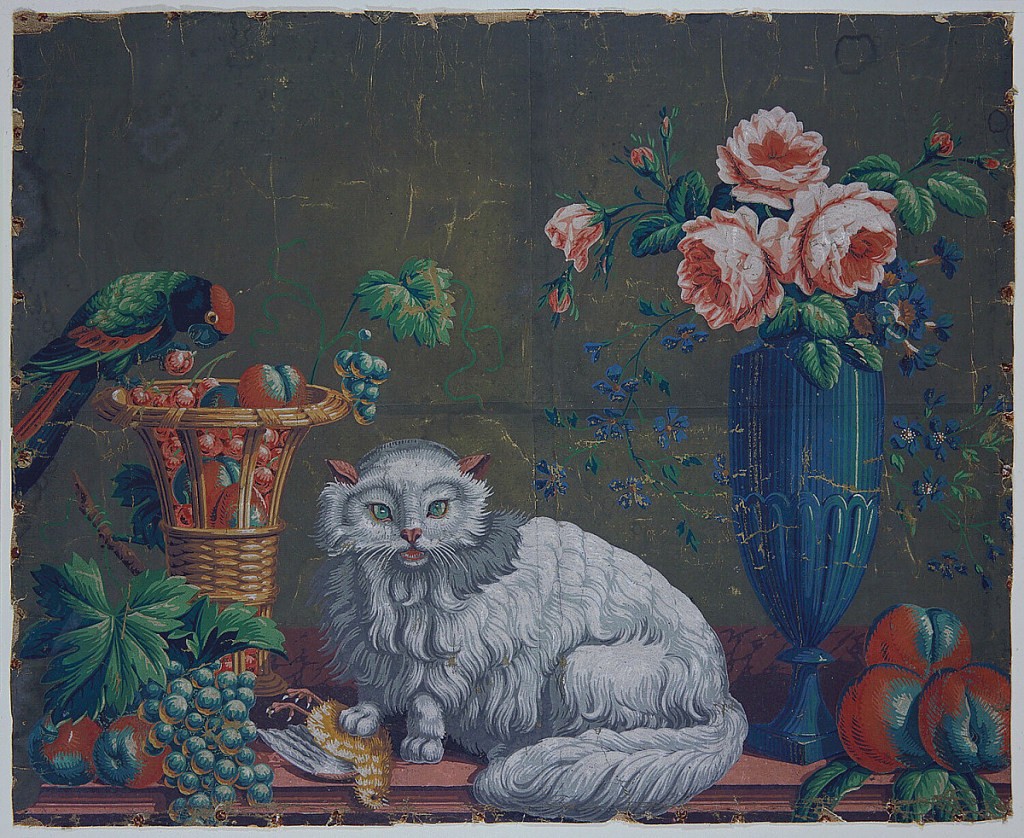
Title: Firescreen
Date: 1825–40
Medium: Block-printed on handmade paper
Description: Wall panel for fireboard or overdoor. Horizontal rectangle showing a white cat with paw on a dead bird; at one side a parrot on a basket of fruit; at the other, a blue vase with flowers in it.